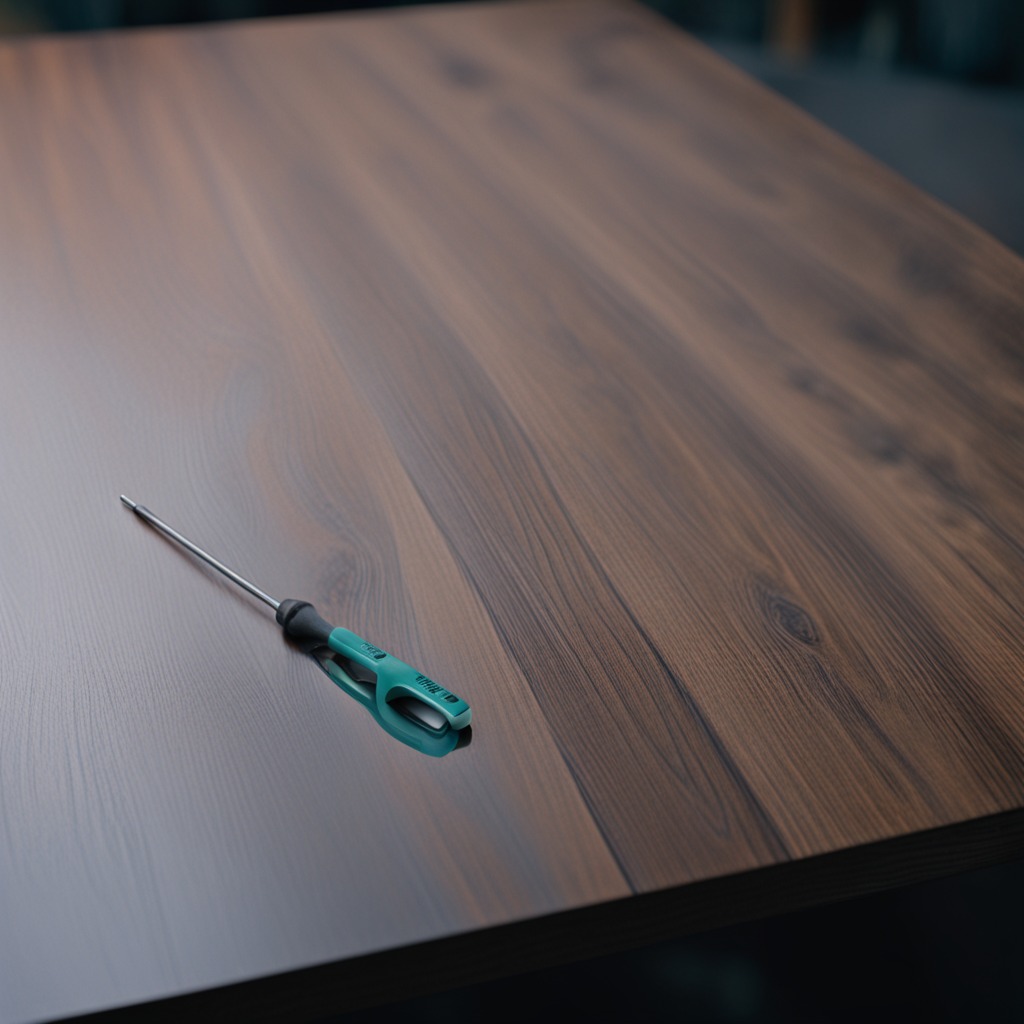
A screwdriver is lying on the table.